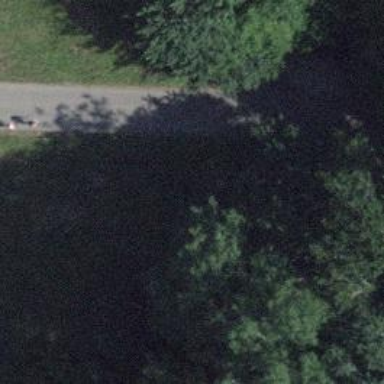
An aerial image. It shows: Culvert tunnel.